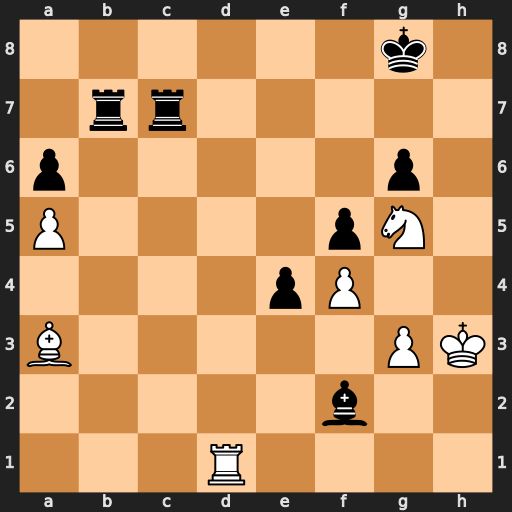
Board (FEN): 6k1/1rr5/p5p1/P4pN1/4pP2/B5PK/5b2/3R4
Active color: w
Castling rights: -
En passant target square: -
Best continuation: Rd8+ Kg7 Bf8+ Kf6 Rd6#